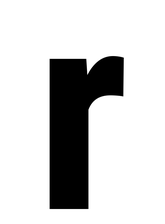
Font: Roboto_Condensed_Bold